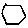
Label: hexagon